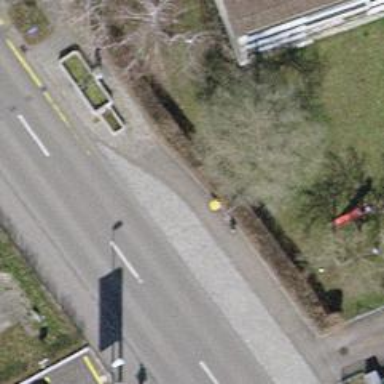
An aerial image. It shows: Post box.